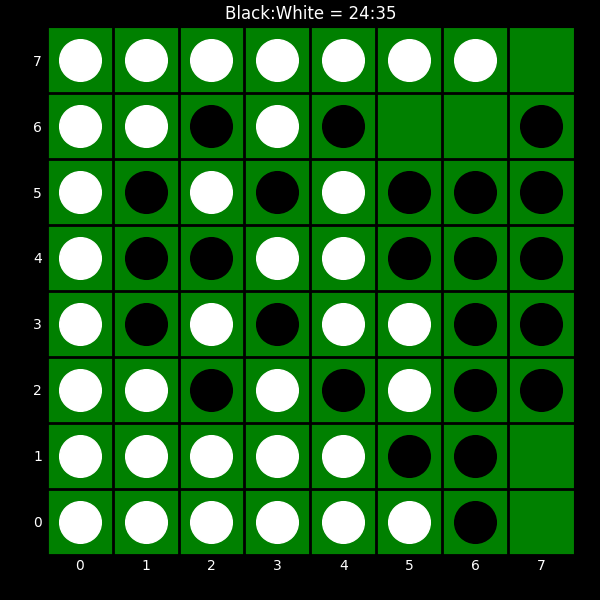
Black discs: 24
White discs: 35